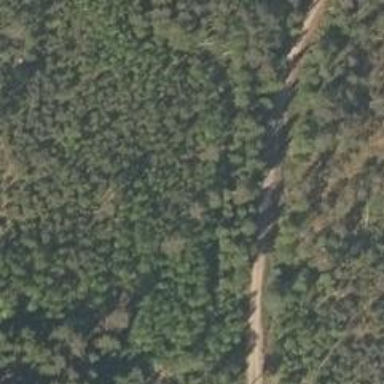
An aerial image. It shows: Well-maintained track road with grade 1 tracktype.